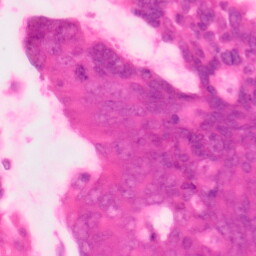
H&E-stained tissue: Colon